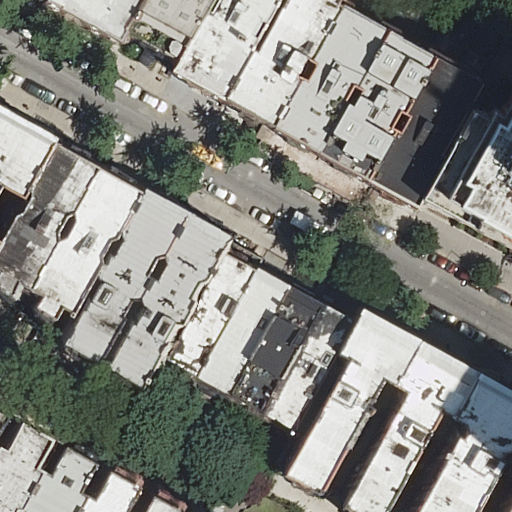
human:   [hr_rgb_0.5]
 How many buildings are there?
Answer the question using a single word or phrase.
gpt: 26

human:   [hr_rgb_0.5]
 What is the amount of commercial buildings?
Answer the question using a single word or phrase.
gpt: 0

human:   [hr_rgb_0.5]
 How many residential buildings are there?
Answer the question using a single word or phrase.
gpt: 26

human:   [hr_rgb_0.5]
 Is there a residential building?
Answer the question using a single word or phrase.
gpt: yes

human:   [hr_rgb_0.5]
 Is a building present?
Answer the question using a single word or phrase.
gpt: yes

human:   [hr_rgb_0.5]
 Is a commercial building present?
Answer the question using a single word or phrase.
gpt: no

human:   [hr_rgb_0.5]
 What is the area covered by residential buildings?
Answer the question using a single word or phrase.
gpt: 6256m2

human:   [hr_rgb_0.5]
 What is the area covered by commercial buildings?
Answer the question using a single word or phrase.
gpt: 0m2

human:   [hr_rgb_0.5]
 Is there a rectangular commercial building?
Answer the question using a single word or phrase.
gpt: no

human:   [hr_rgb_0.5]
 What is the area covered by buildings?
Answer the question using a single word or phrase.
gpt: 6256m2

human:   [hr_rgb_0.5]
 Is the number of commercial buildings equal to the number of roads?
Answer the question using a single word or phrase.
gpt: no

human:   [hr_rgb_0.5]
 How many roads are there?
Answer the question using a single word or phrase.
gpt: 1

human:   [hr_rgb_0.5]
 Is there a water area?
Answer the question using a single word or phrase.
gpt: no

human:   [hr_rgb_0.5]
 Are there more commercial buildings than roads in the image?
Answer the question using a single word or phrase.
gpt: no

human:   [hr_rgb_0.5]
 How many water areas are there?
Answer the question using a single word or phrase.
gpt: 0

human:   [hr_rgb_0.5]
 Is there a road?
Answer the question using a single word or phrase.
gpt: yes

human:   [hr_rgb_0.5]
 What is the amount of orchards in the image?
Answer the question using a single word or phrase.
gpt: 0

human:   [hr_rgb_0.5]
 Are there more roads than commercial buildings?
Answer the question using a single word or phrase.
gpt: yes

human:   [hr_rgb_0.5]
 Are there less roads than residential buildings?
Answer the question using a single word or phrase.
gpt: yes

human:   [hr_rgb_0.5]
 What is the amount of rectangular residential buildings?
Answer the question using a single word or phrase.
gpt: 10

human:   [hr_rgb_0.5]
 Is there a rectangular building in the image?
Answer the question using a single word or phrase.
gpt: yes

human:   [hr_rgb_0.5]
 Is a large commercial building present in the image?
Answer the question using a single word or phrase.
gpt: no

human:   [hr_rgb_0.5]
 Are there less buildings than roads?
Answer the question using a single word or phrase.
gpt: no

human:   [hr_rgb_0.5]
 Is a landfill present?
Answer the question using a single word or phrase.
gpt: no

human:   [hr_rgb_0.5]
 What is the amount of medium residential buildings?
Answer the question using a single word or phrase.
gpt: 19

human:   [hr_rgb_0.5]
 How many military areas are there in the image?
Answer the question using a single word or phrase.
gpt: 0

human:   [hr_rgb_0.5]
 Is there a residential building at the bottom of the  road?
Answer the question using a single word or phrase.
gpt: yes

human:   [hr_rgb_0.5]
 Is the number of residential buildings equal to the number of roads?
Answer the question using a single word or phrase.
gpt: no

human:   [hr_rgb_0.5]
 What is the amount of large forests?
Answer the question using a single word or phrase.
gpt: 0

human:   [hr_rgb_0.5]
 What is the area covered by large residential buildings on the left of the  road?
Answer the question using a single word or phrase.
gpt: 851m2

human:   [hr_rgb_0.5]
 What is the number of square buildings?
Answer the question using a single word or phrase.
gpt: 0

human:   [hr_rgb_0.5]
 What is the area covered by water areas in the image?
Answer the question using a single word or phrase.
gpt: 0m2

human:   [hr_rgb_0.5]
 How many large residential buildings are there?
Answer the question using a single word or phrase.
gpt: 2

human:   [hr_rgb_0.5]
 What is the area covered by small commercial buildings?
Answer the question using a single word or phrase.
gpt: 0m2

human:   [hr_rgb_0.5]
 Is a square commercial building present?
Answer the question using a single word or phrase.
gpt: no

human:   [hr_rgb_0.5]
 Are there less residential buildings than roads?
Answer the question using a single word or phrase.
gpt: no

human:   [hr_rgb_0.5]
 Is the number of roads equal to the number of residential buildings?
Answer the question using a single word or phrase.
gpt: no

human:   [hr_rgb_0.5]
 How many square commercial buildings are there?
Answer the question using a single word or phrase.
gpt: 0

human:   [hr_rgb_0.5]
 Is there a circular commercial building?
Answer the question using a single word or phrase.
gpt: no

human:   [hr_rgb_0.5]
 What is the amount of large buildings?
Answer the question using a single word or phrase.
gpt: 2

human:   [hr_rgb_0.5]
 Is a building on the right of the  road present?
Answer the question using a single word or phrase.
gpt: yes

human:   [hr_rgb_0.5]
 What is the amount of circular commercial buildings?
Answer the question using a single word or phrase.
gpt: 0

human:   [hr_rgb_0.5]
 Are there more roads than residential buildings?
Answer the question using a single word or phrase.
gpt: no

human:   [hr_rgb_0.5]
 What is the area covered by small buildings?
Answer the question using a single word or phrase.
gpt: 170m2

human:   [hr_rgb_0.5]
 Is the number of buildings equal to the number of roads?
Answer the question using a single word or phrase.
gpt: no

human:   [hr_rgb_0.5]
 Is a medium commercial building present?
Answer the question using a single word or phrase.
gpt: no

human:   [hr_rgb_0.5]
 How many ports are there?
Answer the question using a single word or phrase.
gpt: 0

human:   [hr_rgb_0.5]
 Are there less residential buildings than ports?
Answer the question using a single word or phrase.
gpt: no

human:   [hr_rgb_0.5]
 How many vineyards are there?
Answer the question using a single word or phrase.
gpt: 0

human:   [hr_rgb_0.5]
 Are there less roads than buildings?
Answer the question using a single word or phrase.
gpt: yes

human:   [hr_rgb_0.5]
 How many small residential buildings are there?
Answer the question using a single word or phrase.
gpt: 5

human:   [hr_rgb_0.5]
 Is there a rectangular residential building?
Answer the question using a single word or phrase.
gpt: yes

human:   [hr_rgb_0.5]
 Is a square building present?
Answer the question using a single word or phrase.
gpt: no

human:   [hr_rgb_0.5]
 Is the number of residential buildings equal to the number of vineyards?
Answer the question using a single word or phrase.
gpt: no

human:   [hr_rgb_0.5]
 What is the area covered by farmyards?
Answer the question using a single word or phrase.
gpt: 0m2

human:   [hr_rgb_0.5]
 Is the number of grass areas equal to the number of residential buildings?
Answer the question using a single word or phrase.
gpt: no

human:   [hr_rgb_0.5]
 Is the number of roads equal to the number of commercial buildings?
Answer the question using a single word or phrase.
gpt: no

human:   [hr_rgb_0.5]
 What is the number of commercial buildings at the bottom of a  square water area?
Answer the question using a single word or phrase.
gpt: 0

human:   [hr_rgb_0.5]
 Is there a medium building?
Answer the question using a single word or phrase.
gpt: yes

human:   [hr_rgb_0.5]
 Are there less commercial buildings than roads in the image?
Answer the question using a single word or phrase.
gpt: yes

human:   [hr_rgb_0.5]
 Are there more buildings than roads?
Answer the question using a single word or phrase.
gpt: yes

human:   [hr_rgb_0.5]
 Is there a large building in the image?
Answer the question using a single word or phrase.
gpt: yes

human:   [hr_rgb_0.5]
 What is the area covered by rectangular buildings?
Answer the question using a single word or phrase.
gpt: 1095m2

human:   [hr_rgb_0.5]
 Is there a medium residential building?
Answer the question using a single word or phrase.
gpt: yes